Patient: sex F, age 69
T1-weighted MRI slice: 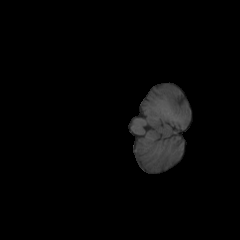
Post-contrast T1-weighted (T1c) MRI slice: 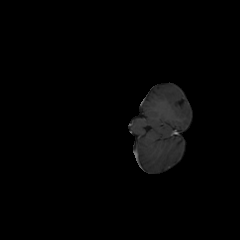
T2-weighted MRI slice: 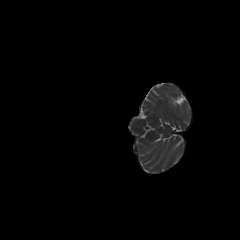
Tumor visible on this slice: no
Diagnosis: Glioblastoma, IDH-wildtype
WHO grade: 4